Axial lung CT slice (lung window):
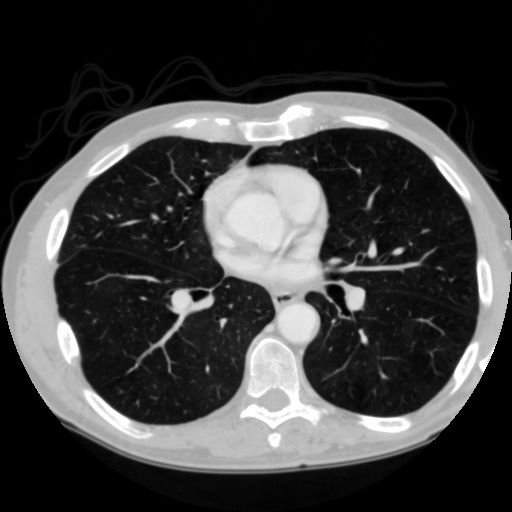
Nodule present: no